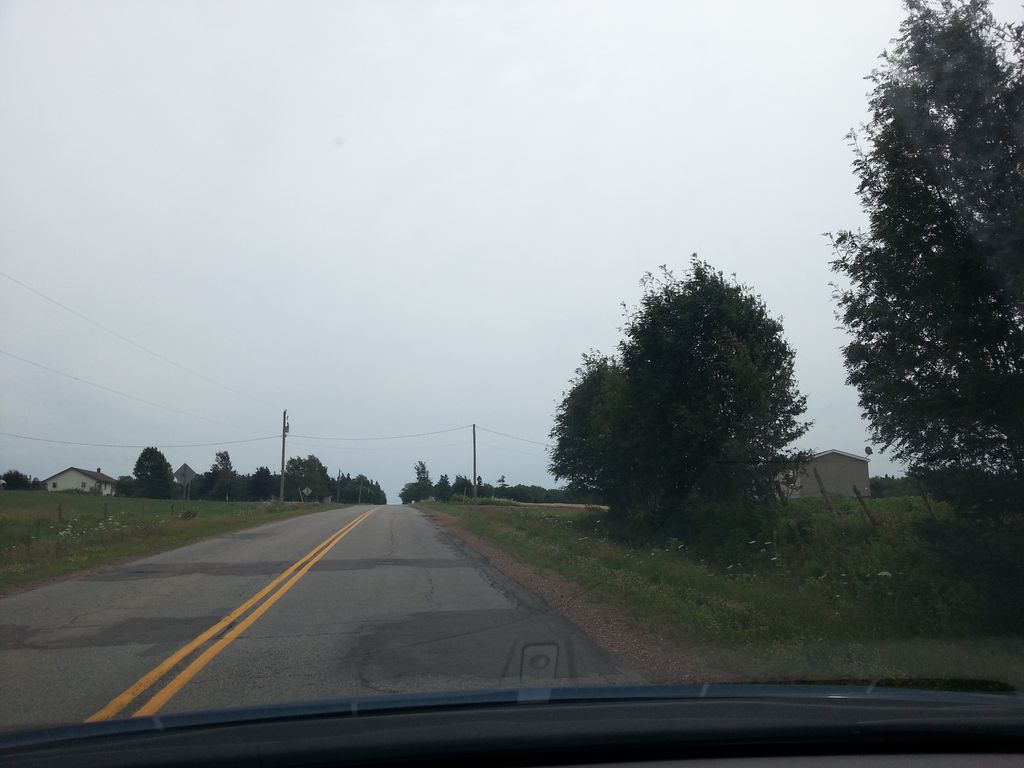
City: charlottetown